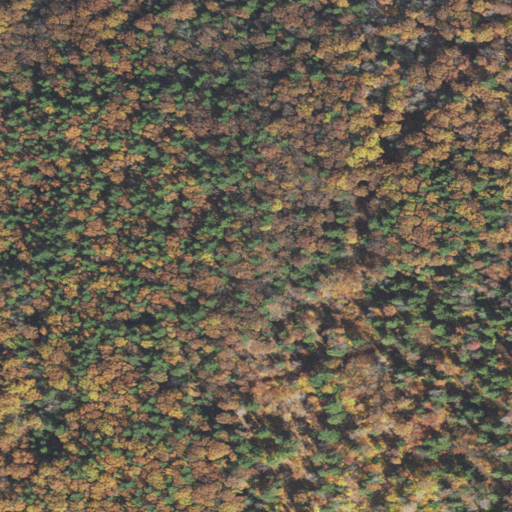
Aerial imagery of mountain in New Hampshire named Mount Misery containing mixed forest, evergreen forest, deciduous forest, and open development